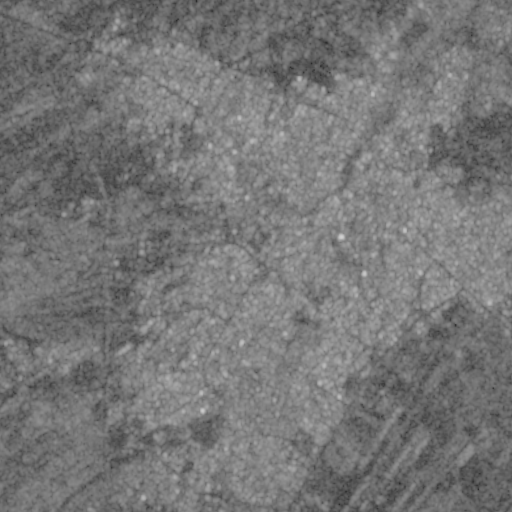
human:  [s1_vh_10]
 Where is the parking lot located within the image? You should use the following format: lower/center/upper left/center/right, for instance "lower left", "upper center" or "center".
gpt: The parking lot is located in the center right of the image.
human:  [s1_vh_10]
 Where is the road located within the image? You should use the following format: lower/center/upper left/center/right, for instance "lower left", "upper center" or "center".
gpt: There is no road in the image.

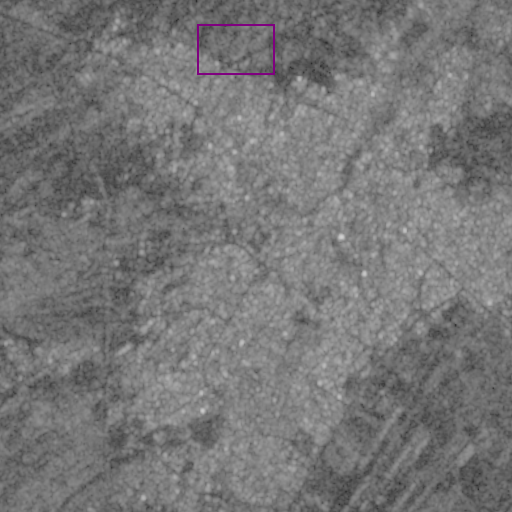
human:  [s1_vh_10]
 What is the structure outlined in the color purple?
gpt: The structure outlined in purple is a park.
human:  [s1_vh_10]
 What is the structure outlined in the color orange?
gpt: There is no orange outline.